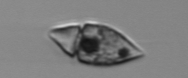
Label: Amphidinium